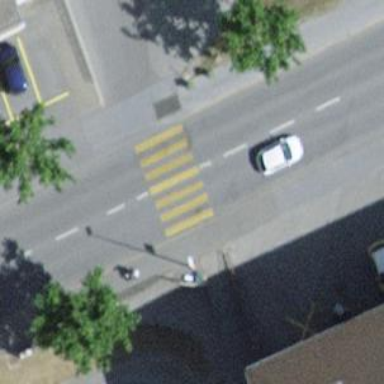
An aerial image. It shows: Uncontrolled zebra crossing on the road.